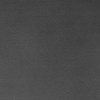
Atmospheric dust classification: dusty